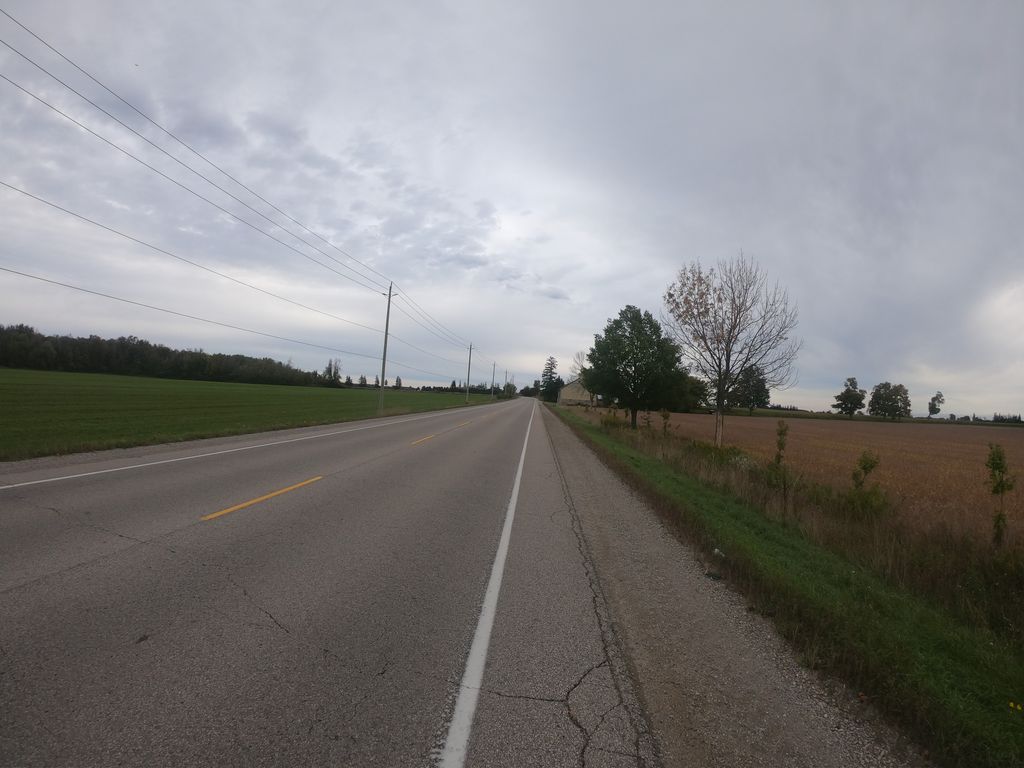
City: kitchener-waterloo